高一 · 计数
所示的是某县参加 2016 年高考的学生身高 (单位: $\mathrm{cm}$ ) 统计图, 从左到右各小矩形表示的学生人数依次记为 $\mathrm{A} 1, \mathrm{Az}, \cdots, \mathrm{A} 1 \mathrm{o}$ (如 $\mathrm{A} 2$ 表示身高在 $[150,155$ ) 内的学生人数).如图 (2) 所示的是统计图 (1) 中身高在一定范围内学生人数的一个程序框图. 现要统计身高在 $160^{\sim} 180 \mathrm{~cm}$ (含 $160 \mathrm{~cm}$, 不含 $180 \mathrm{~cm}$ ) 的学生人数, 那么在程序框图中的判断框内应填写的条件是 ( )

(1)

(2)
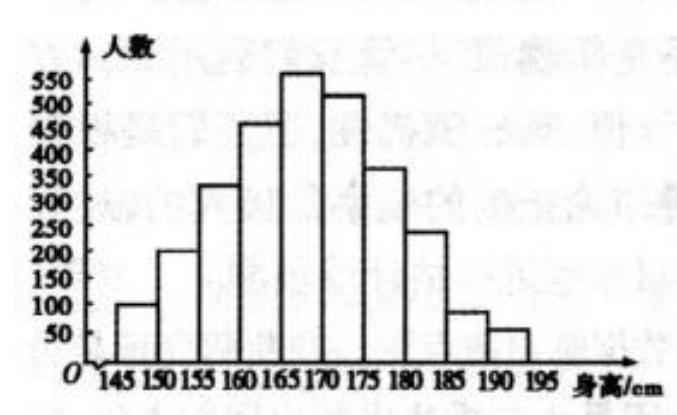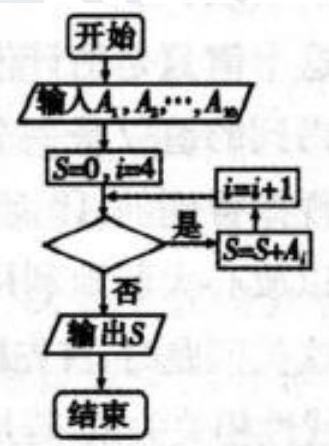
A. $\mathrm{i}<6$ ?
B. $i<7$ ?
C. $\mathrm{i}<8$ ?
D. $\mathrm{i}<9$ ?
答案: C
解析: 因为要统计身高在 $160^{\sim} 180 \mathrm{~cm}$ (含 $160 \mathrm{~cm}$, 不含 $180 \mathrm{~cm}$ ) 的学生人数, 由统计图可知即统计 $A_{4}, A_{5}, A_{6}, A_{4}$ 的和. 程序框图中要填入的是一个判断条件, 当满足条件时,循环求和; 当不满足条件时, 便跳出循环, 输出和. 依题意, 当 $i=7$ 时, 符合条件; 当 $i=8$ 时, 需跳出循环, 所以应填写的条件为 “ $i<8$ ?”